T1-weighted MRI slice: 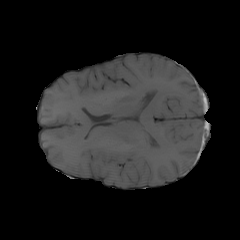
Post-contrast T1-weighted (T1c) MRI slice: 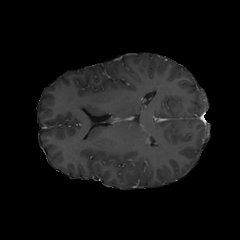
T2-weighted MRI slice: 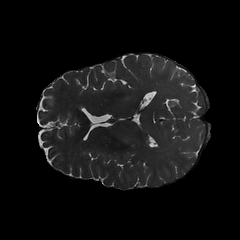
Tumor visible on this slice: no